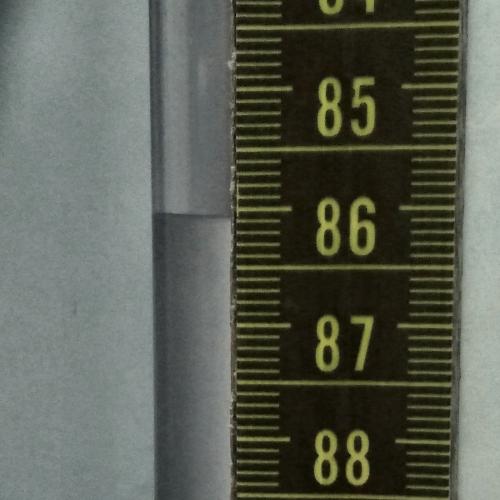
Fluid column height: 86.1 cm